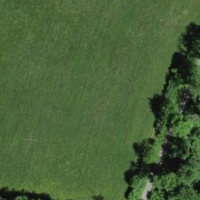
EUNIS habitat code: 25
Species observed at this site:
Lamium galeobdolon
Prunus spinosa